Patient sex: M
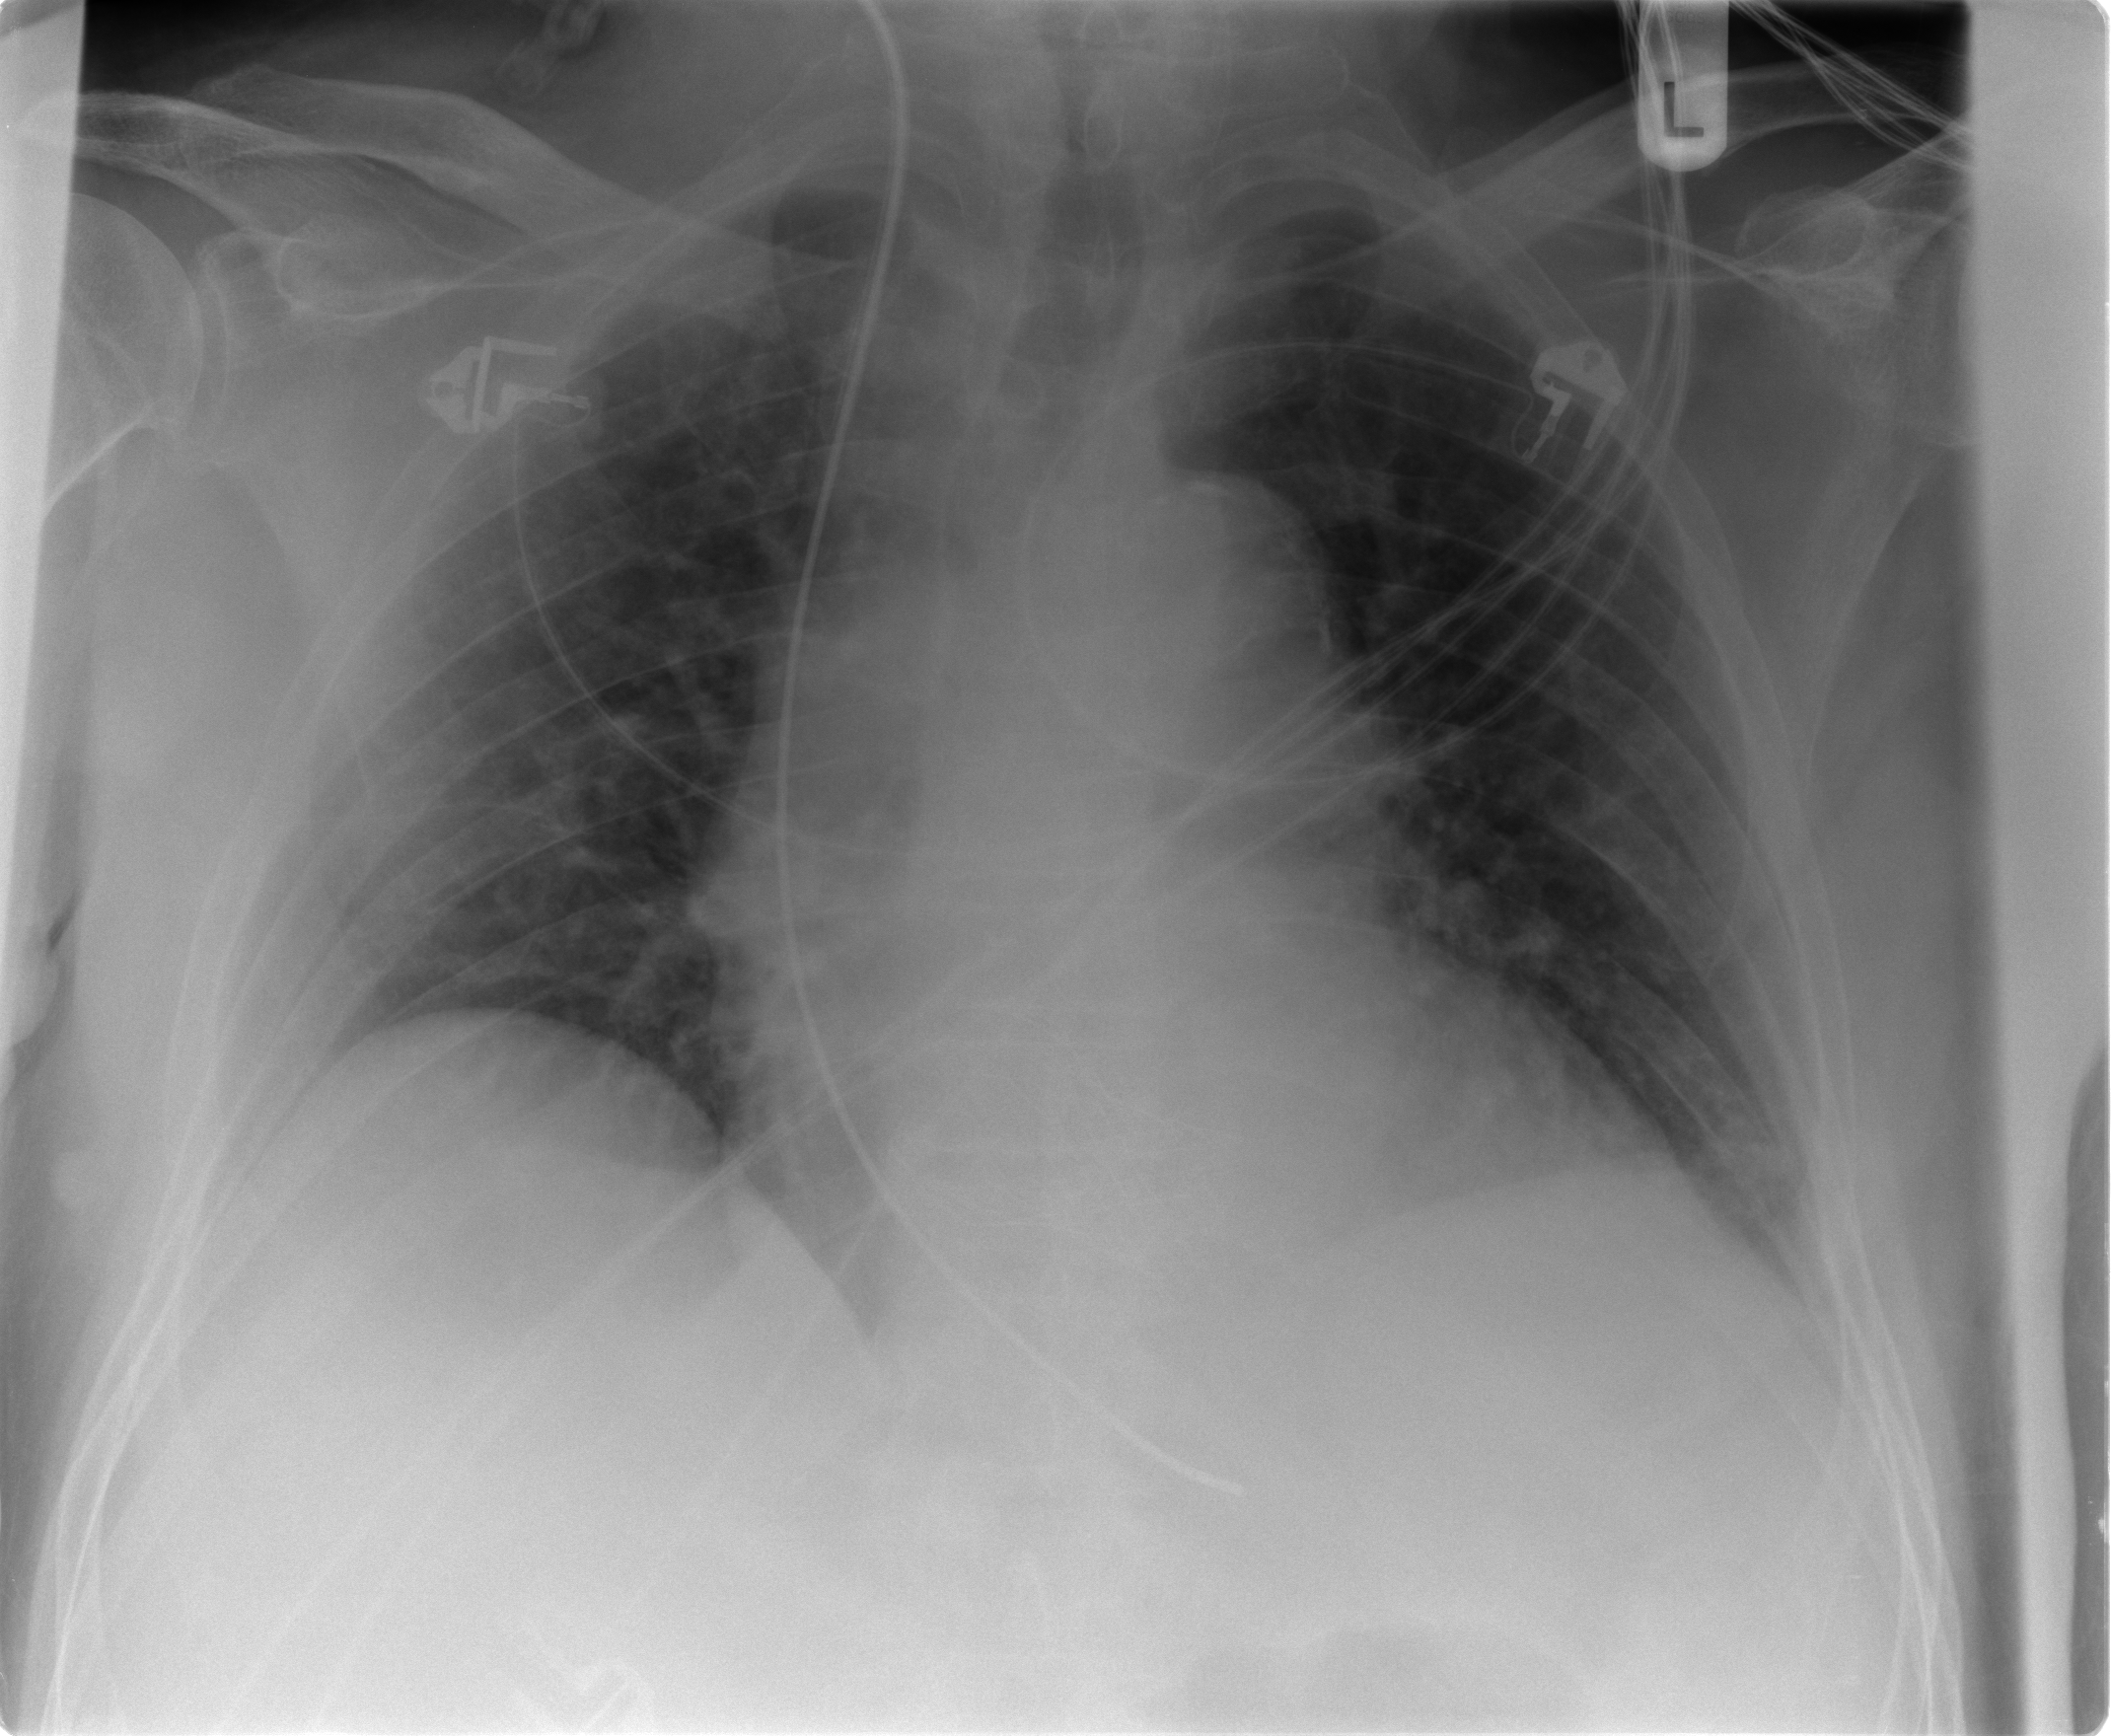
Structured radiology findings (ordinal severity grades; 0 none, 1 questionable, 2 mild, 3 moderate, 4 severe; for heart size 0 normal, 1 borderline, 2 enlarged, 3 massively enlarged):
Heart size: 2
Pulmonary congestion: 1
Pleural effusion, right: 0
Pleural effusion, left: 0
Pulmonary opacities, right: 0
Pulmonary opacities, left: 0
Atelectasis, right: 0
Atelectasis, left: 2